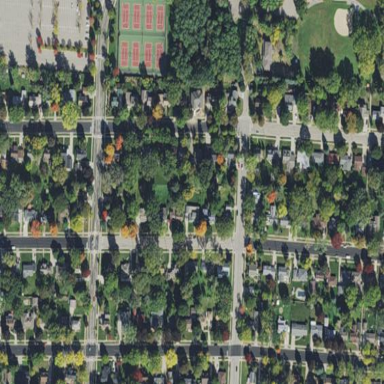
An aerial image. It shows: Residential area within neighborhood.